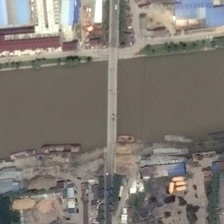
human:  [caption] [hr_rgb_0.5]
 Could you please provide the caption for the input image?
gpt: a small bridge is over a river with many buildings in two sides of it .

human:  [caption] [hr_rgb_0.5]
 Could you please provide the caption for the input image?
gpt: a small bridge is over a river with many buildings in two sides of it .

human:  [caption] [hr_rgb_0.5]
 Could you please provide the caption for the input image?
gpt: a small bridge is over a river with many buildings in two sides of it .

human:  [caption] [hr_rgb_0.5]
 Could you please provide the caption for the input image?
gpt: a small bridge is over a river with many buildings in two sides of it .

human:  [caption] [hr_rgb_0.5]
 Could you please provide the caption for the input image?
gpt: a small bridge is over a river with many buildings in two sides of it .